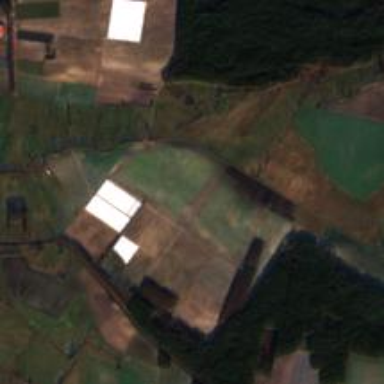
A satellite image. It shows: View of farmland.